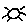
Label: sun